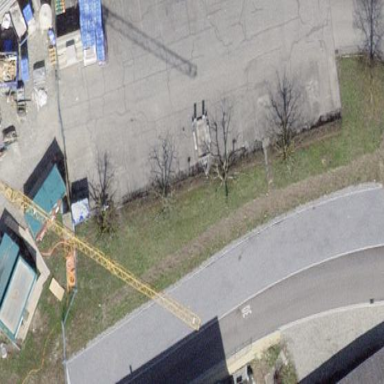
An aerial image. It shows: Parking area with fine gravel surface.